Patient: sex F, age 61
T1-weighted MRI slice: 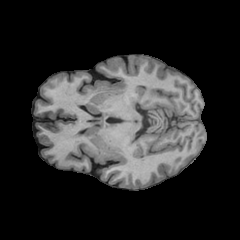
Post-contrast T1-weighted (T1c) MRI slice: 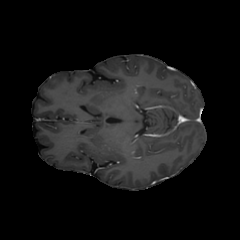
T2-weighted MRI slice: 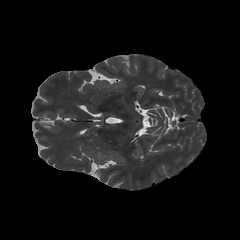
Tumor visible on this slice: no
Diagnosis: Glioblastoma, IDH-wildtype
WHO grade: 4